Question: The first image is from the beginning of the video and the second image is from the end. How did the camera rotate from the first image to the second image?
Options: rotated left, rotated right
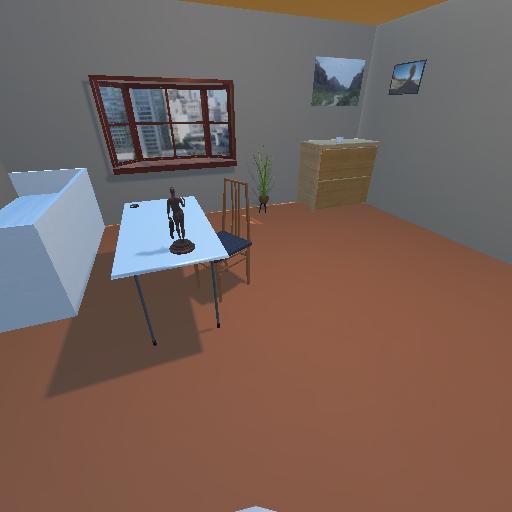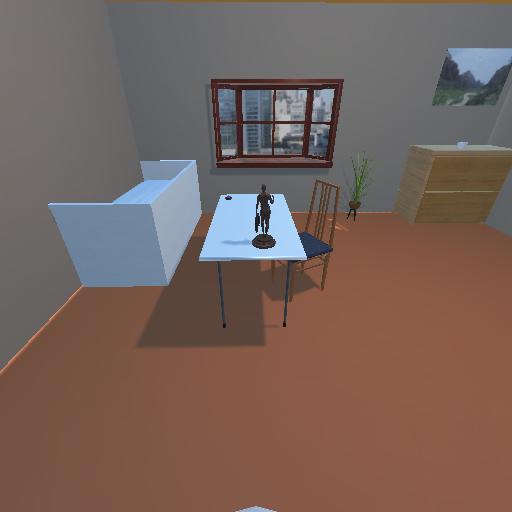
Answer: rotated left